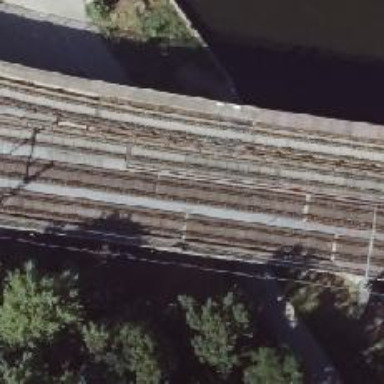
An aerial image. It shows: Railway bridge with electrified contact lines. The railway has ballastless track.